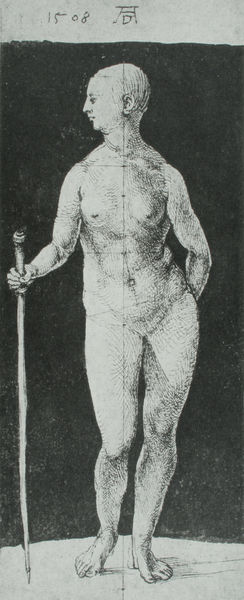
Titel: Weiblicher Akt mit Stab
Künstler: Albrecht Dürer
Standort: Lemberg
Institution: Lubomirski Museum
Schlagwörter: akt, dunkel, fuß, hand, kopf, körper, mann, nackt, schatten, weiß, bewegung, brust, busen, frau, grau, haar, hintergrund, licht, nase, ohr, profil, schwarz, skizze, zeichen, zeichnung, blick, hochformat, malerei, masse, alt, anatomie, arm, arme, falten, gesicht, judith, mensch, stehen, bild, bildnis, portrait, porträt, signatur, gehen, figur, haare, pose, standfigur, frontal, renaissance, schultern, tugend, stock, statue, beine, bein, brüste, füße, frauenakt, sachlich, stab, studie, grafik, schattierung, linien, grisaille, lanze, dick, falte, gefaltet, spitz, weiblich, muskeln, symmetrie, datum, glatze, zahlen, nabel, bauch, kontrapost, podest, ad, bauchnabel, knie, scham, scheide, schenkel, vagina, zehen, jahreszahl, kurze haare, fotografie, griff, hüften, eva, tusche, antike, links, linie, ideal, druck, schwarz-weiss, monogramm, radierung, stich, seite, schwert, faust, stand, aquatinta, schritt, kurz, kurzhaarschnitt, gerechtigkeit, seitenblick, seiten, zahl, ziffer, wanderer, geknickt, nackte frau, achse, achsen, dürer, wanderstock, spielbein, standbein, ackt, knick, neigung, raster, s form, proportionen, wanderin, winkel, proportion, rasterung, koordinaten, albrecht, albrecht dürer, lot, quadrierung, körperbau, kontraposto, gehbewegung, proportionsschema, weiss7, proportionsstudie, dürermonogramm, contraposto, proprtion, merkwürdig, frau akt, seichnung, 1508, schwatzweiss, fürer, proporstion, zeichnung+, idealproportionen, 1508 datiert, liniend, körperachsen, contrapposto